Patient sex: M
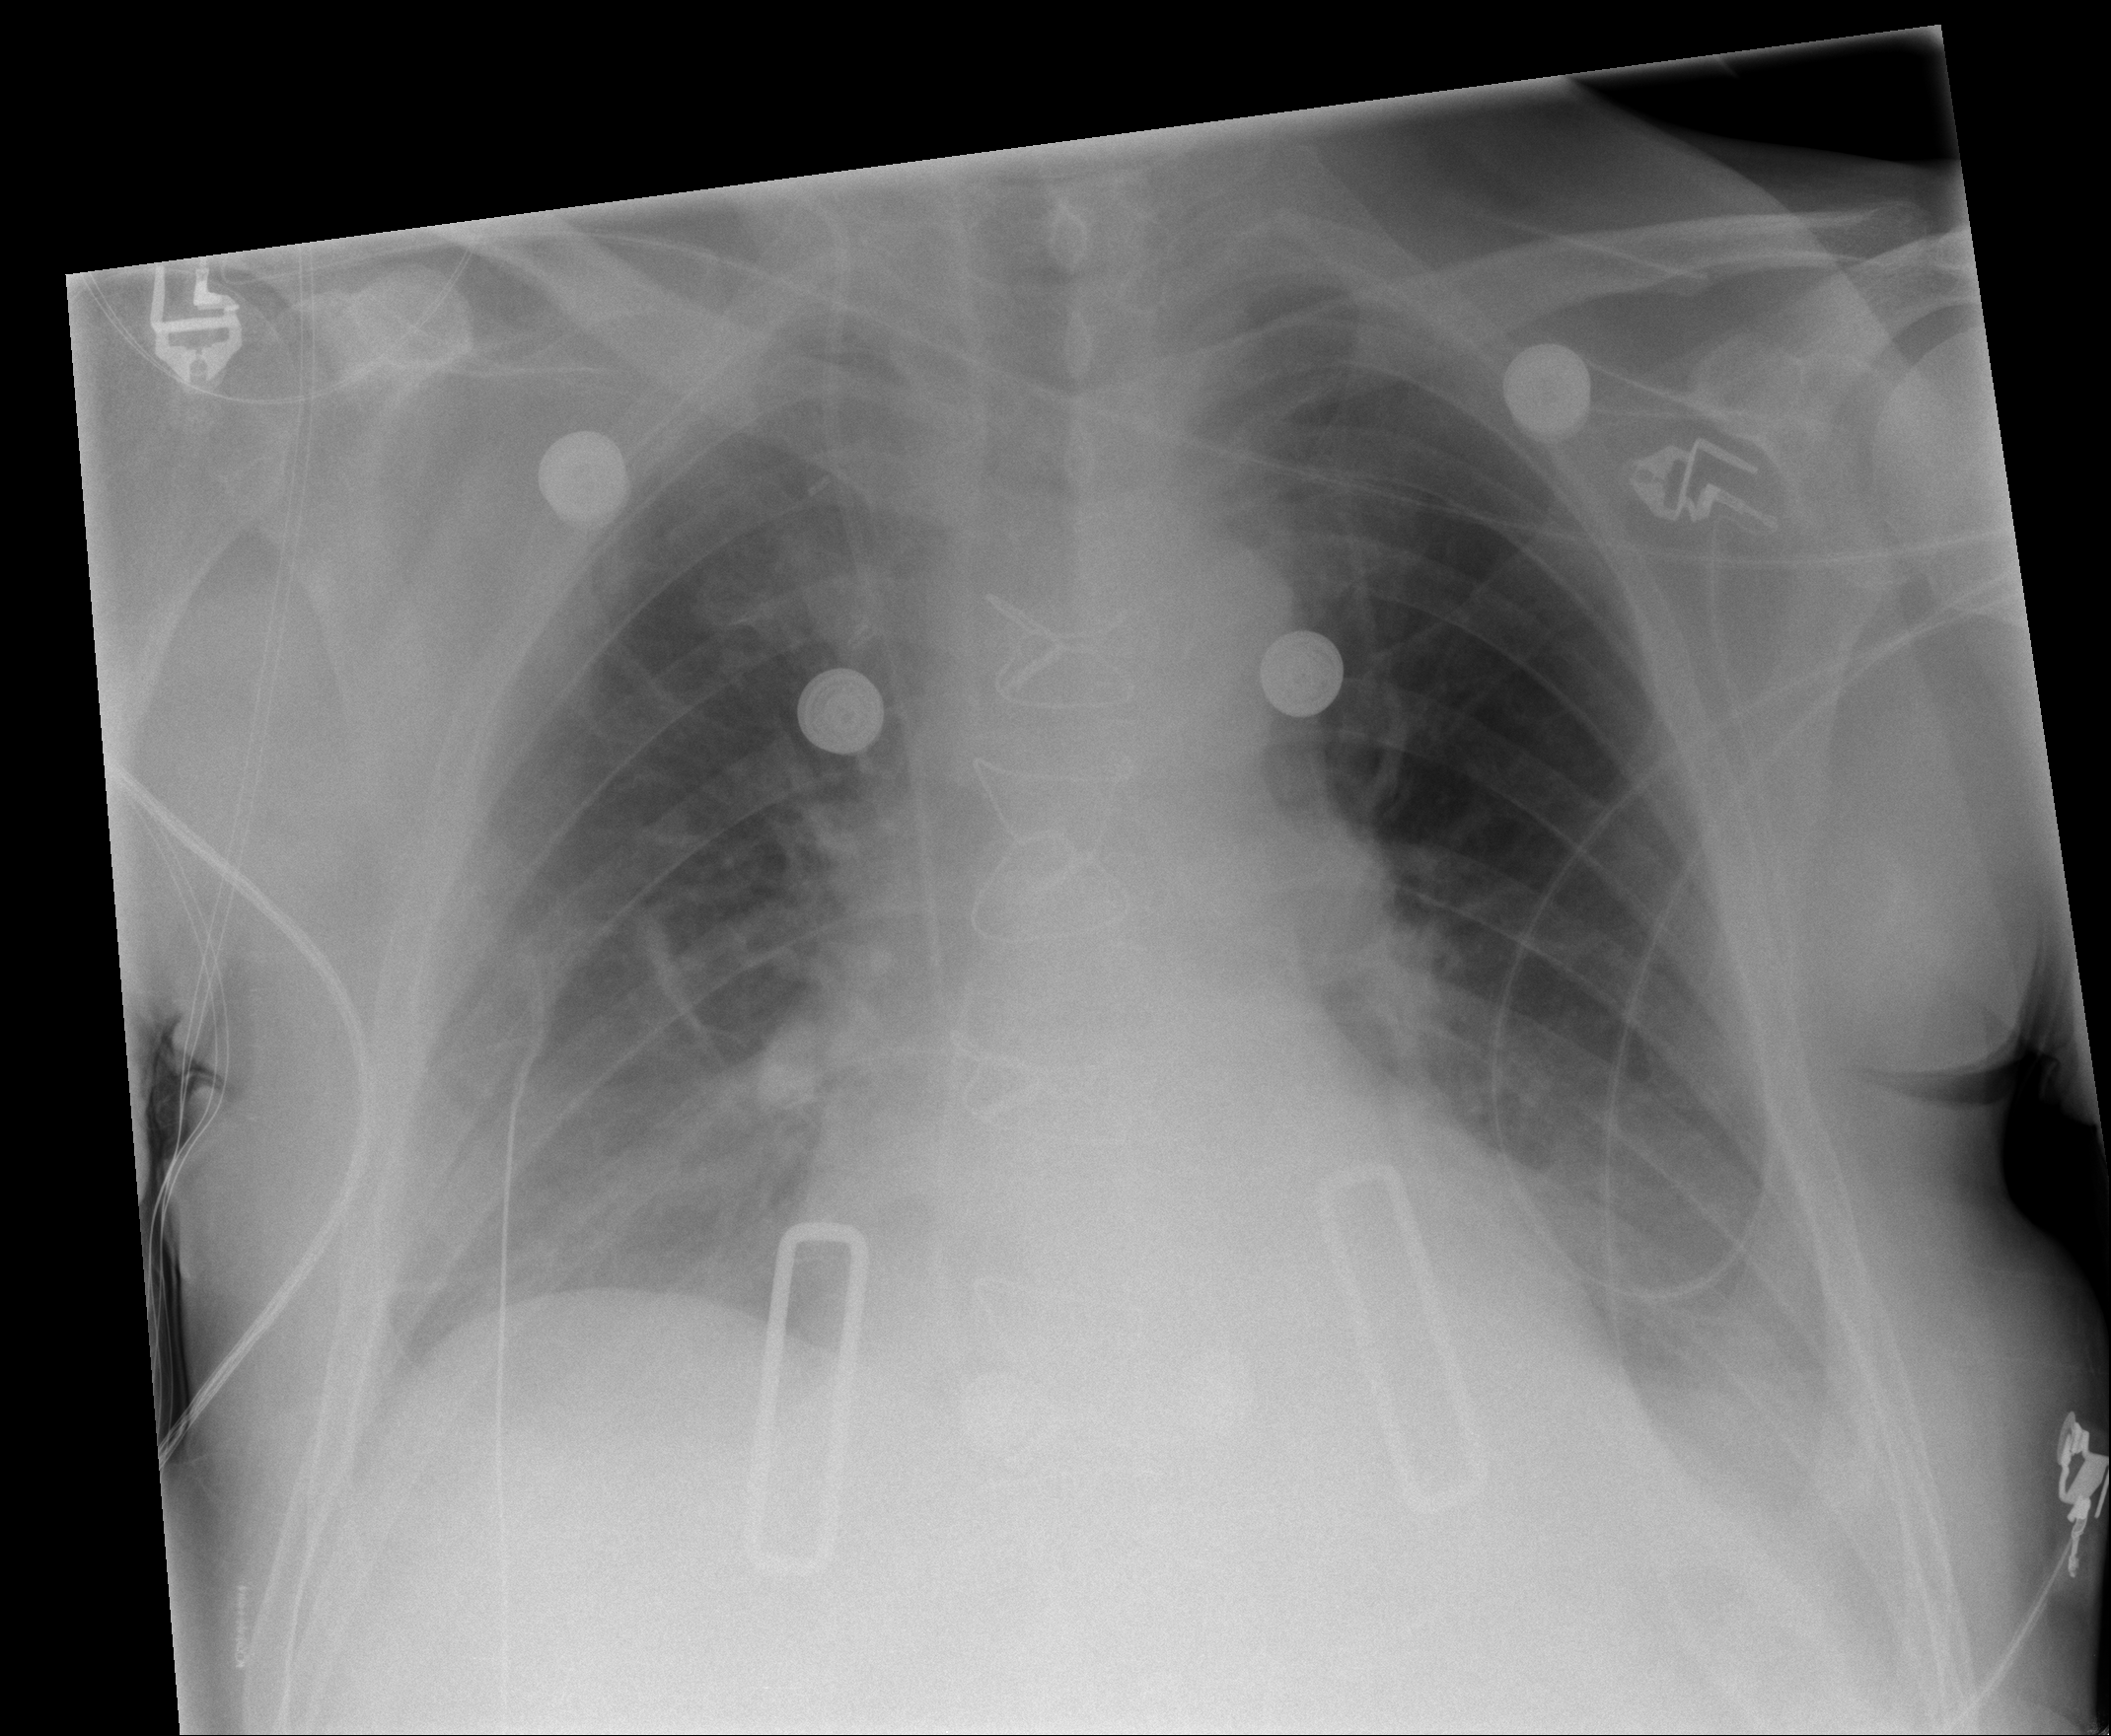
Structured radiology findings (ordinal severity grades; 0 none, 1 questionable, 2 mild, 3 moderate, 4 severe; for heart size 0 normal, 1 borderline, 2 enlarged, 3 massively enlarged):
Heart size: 1
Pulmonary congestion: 2
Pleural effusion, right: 2
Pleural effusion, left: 2
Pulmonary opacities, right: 0
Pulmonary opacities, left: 0
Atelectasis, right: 2
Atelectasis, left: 2